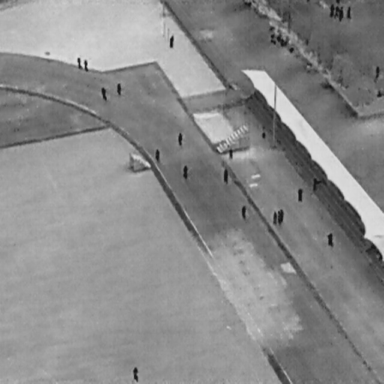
There are 23 People in the infrared image.